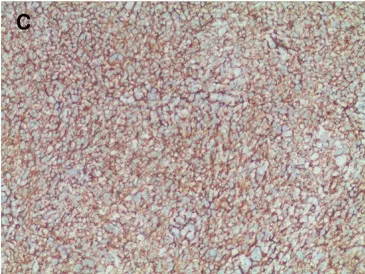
Histology and immunohistochemistry of the masses. Immunohistochemical support for angiosarcoma with positive of CD34 ,. 100x for panel A, C and D; 40x for panel B.
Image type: pathology (immunostaining)